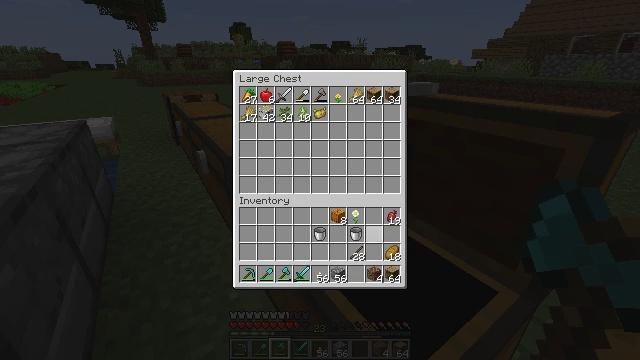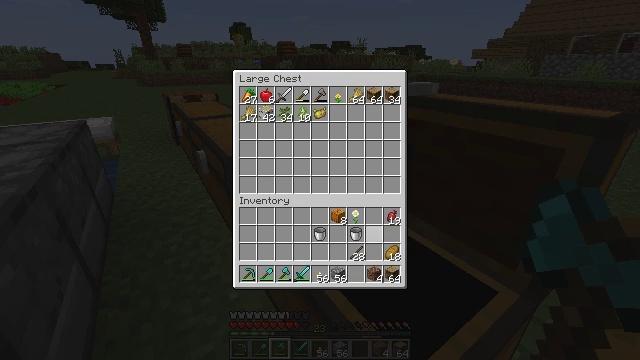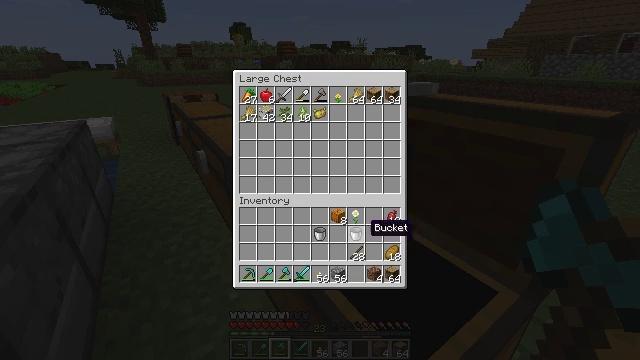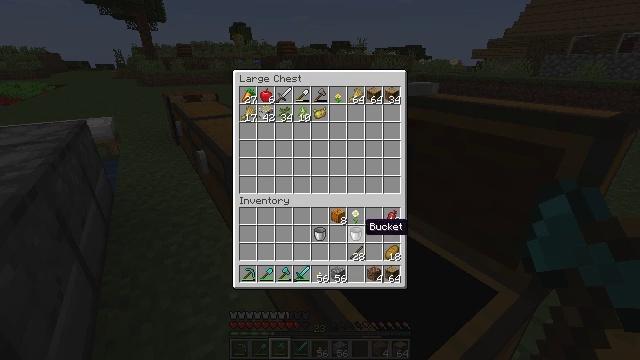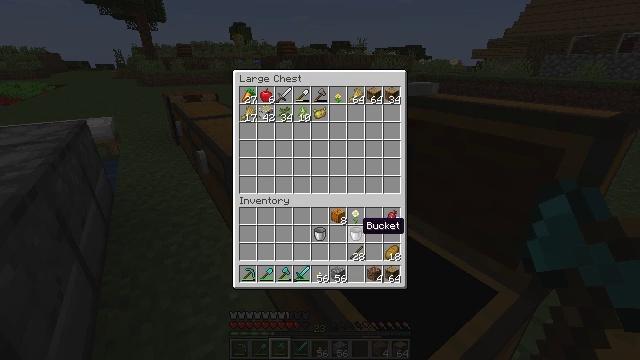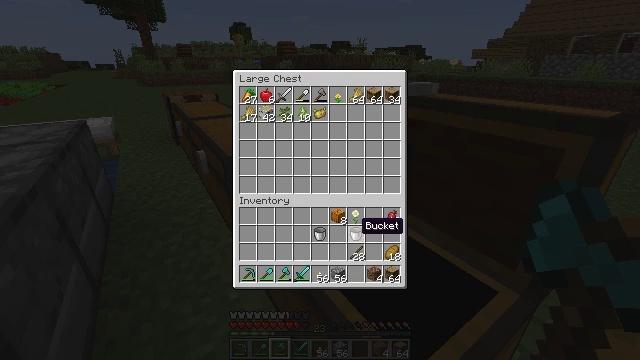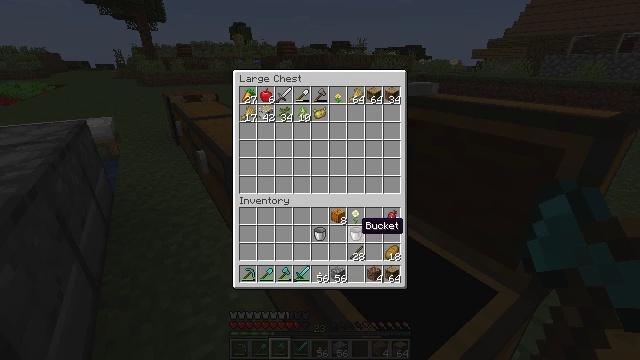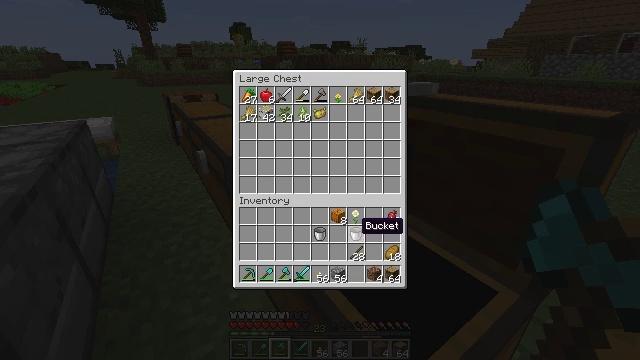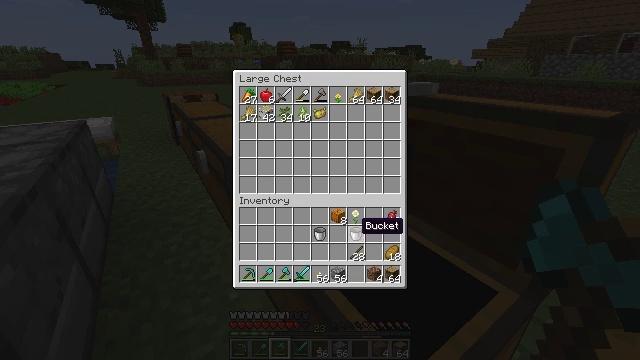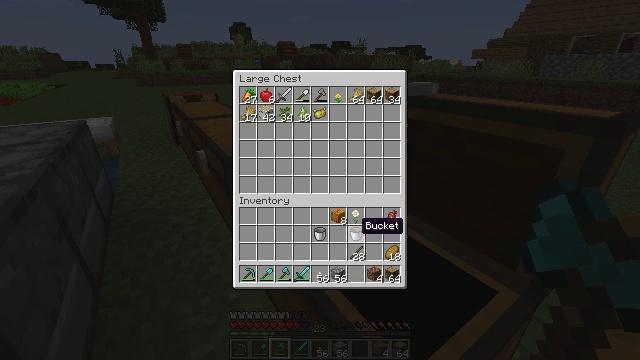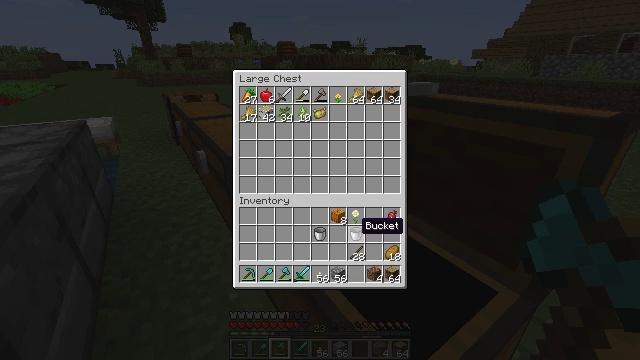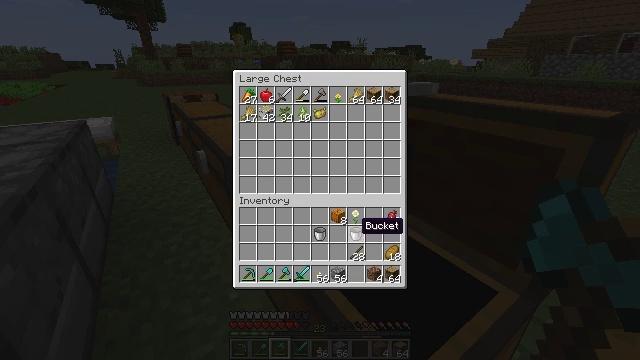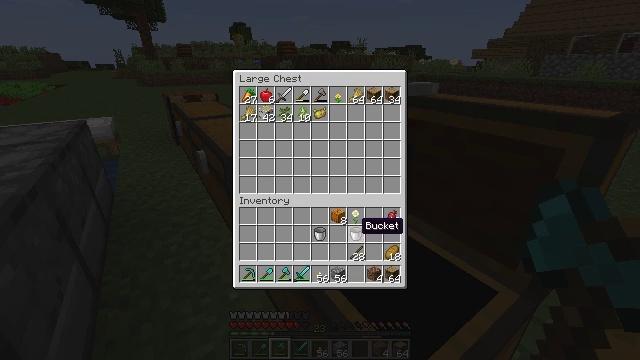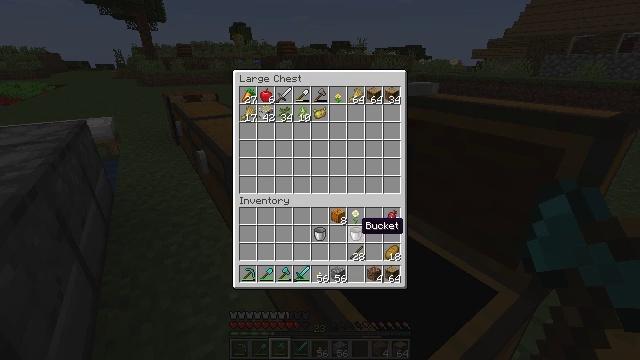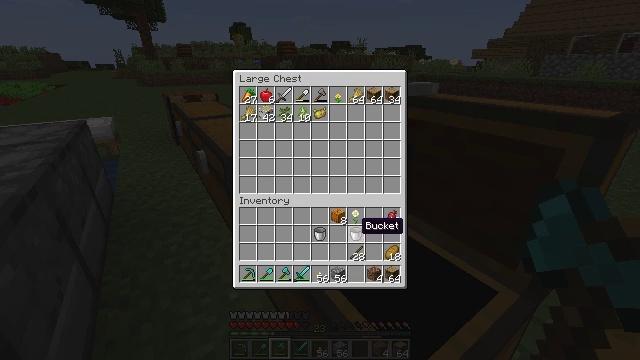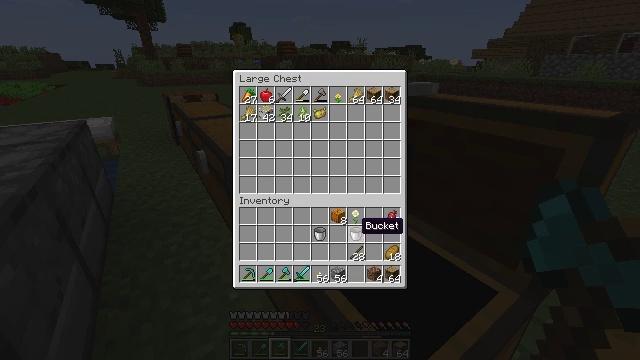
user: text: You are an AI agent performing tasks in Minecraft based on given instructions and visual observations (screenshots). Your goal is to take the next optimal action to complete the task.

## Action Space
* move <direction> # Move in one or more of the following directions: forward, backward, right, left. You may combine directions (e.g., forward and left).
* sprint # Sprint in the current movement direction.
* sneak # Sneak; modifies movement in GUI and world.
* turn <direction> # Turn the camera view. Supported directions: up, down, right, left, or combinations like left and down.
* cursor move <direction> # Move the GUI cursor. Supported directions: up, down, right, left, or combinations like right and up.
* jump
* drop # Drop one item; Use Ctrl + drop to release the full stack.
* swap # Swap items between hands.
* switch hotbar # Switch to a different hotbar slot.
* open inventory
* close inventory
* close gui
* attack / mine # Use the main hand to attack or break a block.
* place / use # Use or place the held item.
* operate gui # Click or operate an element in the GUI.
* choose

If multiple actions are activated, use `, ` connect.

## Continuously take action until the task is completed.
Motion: motion action
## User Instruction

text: Make pumpkin seeds from a pumpkin using the crafting menu.
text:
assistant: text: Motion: sneak, cursor move left
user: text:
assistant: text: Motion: sneak, cursor move left
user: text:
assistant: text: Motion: sneak
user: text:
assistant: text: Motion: sneak
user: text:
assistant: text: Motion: sneak
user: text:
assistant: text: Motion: sneak
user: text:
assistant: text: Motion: sneak
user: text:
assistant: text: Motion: sneak
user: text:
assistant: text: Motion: sneak
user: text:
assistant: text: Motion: sneak
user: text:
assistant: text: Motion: sneak
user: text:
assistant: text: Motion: sneak
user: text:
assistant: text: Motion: no_op
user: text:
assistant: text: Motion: no_op
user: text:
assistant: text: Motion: no_op
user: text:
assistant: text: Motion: operate gui
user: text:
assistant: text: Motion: operate gui
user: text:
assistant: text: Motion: operate gui
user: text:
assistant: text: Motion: no_op
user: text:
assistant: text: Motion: cursor move down
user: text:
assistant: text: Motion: cursor move down
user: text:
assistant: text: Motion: cursor move down
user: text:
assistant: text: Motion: cursor move down
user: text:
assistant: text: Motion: no_op
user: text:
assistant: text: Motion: no_op
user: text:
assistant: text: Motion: operate gui
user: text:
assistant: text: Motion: operate gui
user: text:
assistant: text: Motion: no_op
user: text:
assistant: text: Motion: no_op
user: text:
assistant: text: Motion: cursor move up